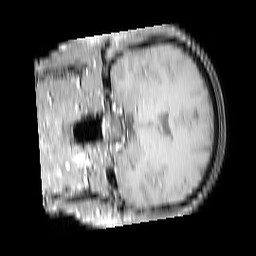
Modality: T1w
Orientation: coronal
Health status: ill
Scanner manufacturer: philips
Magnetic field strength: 3 T
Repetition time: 0.3787 s
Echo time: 0.002908 s